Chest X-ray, AP view. Patient: 63 years old, sex M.
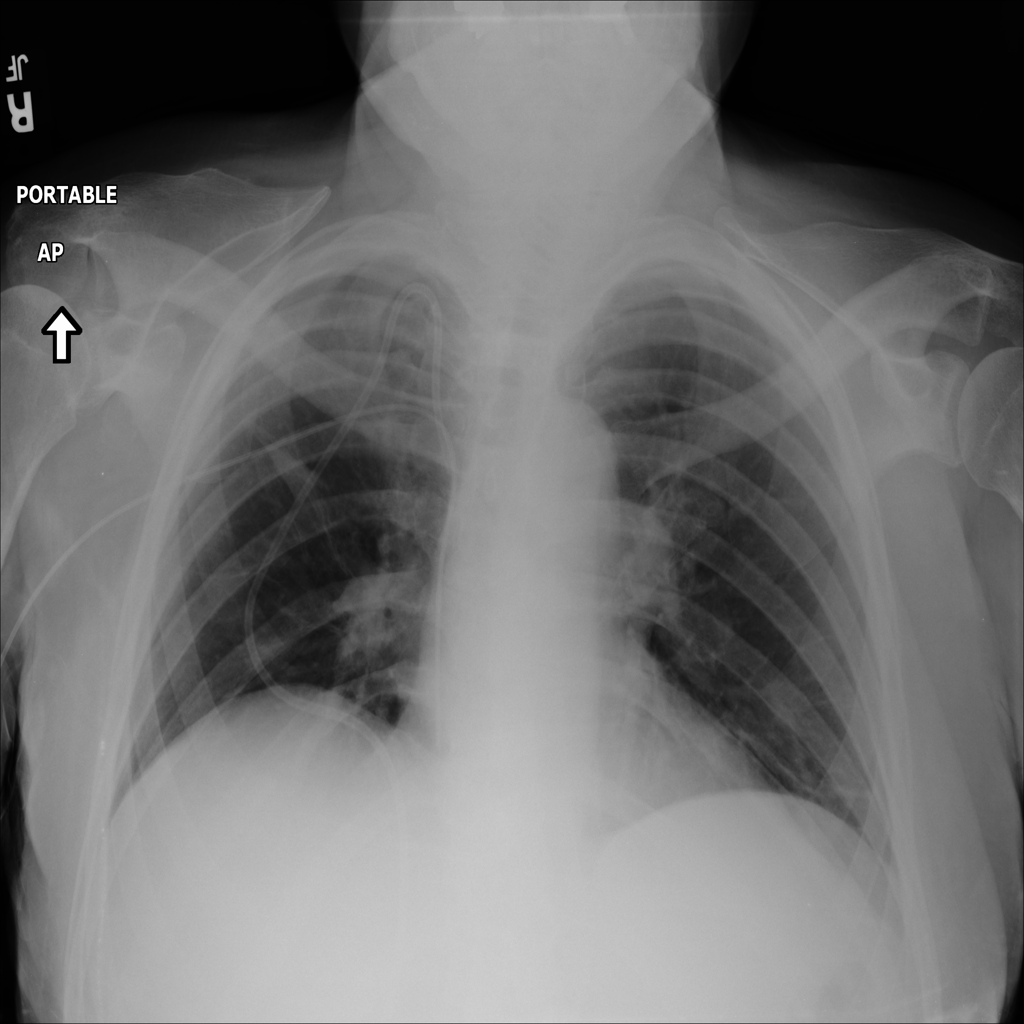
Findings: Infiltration